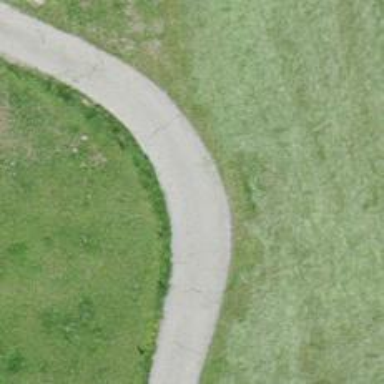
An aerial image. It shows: Track with grade 1 quality.